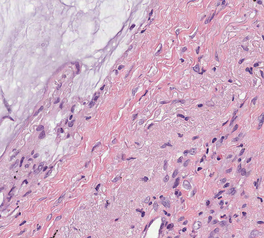
Tumor epithelial tissue: no
Tumor-associated stroma tissue: yes
Normal tissue: no